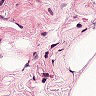
Metastatic tissue present: no